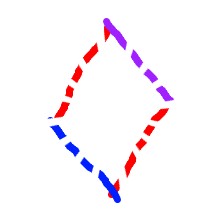
Shape: rhombus